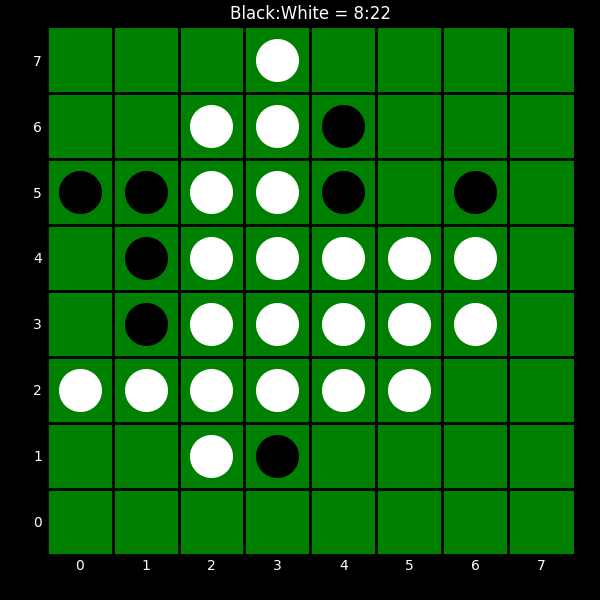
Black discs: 8
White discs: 22